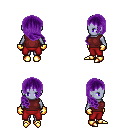
a pixel art fantasy rpg character, female body template, dark elf, purple skin, maroon sleeveless shirt, red pants, purple right-swept hairstyle, gold gloves, gold boots, four views (front, back, left, right), 2x2 character sprite sheet, small pixel art, hard edges, no anti-aliasing